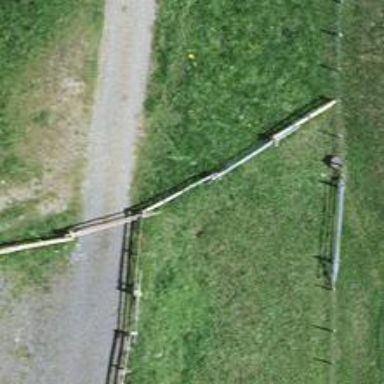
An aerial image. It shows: Fence.